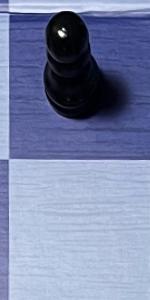
Label: Empty